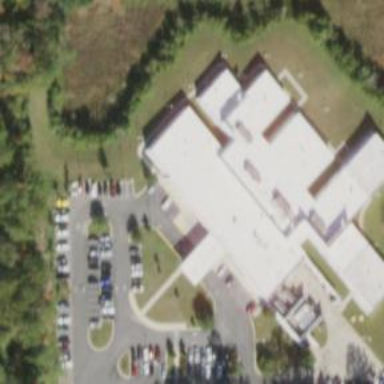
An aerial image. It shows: Healthcare facility identified as hospital.